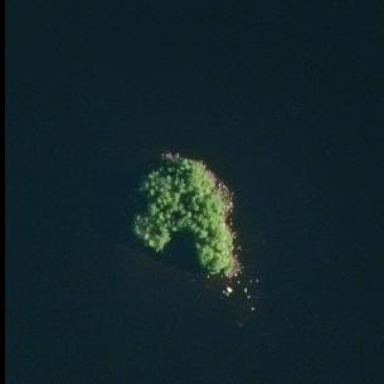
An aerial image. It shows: Islet surrounded by woodland.